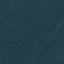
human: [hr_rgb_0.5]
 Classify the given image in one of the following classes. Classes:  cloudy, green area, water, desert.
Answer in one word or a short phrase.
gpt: green area